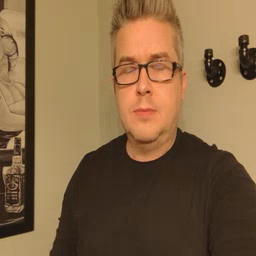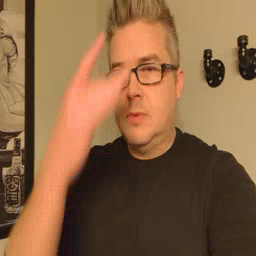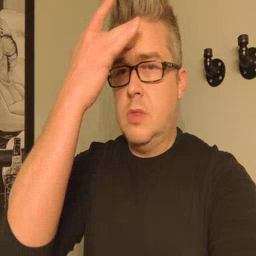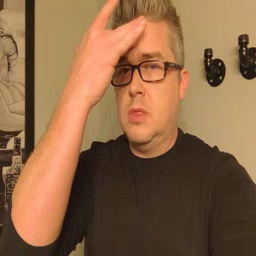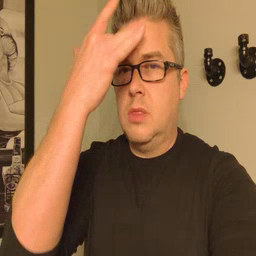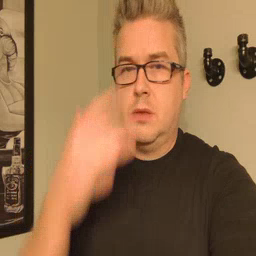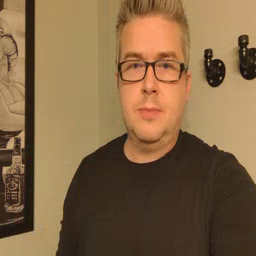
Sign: sick